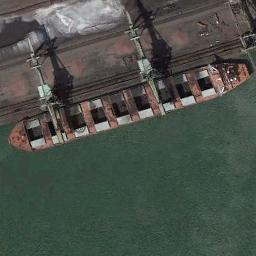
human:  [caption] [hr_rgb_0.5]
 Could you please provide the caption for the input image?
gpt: The cargo ship is docked at the dock and the water is dark green .

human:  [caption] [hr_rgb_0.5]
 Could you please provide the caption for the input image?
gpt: An orange-red bulk carrier docked by the dock .

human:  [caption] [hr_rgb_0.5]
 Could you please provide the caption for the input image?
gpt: There is a ship beside the dock .

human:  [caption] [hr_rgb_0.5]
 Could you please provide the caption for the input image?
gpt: There is a ship in the green water on the shore .

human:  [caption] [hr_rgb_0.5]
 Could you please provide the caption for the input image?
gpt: The ship is at the harbor .